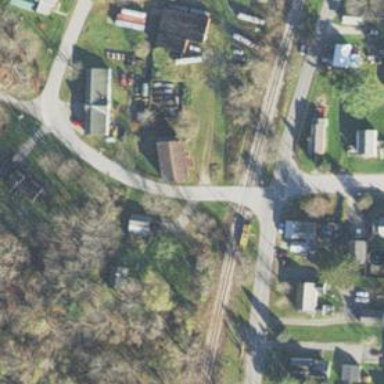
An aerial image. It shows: Level crossing along the railway.